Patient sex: M
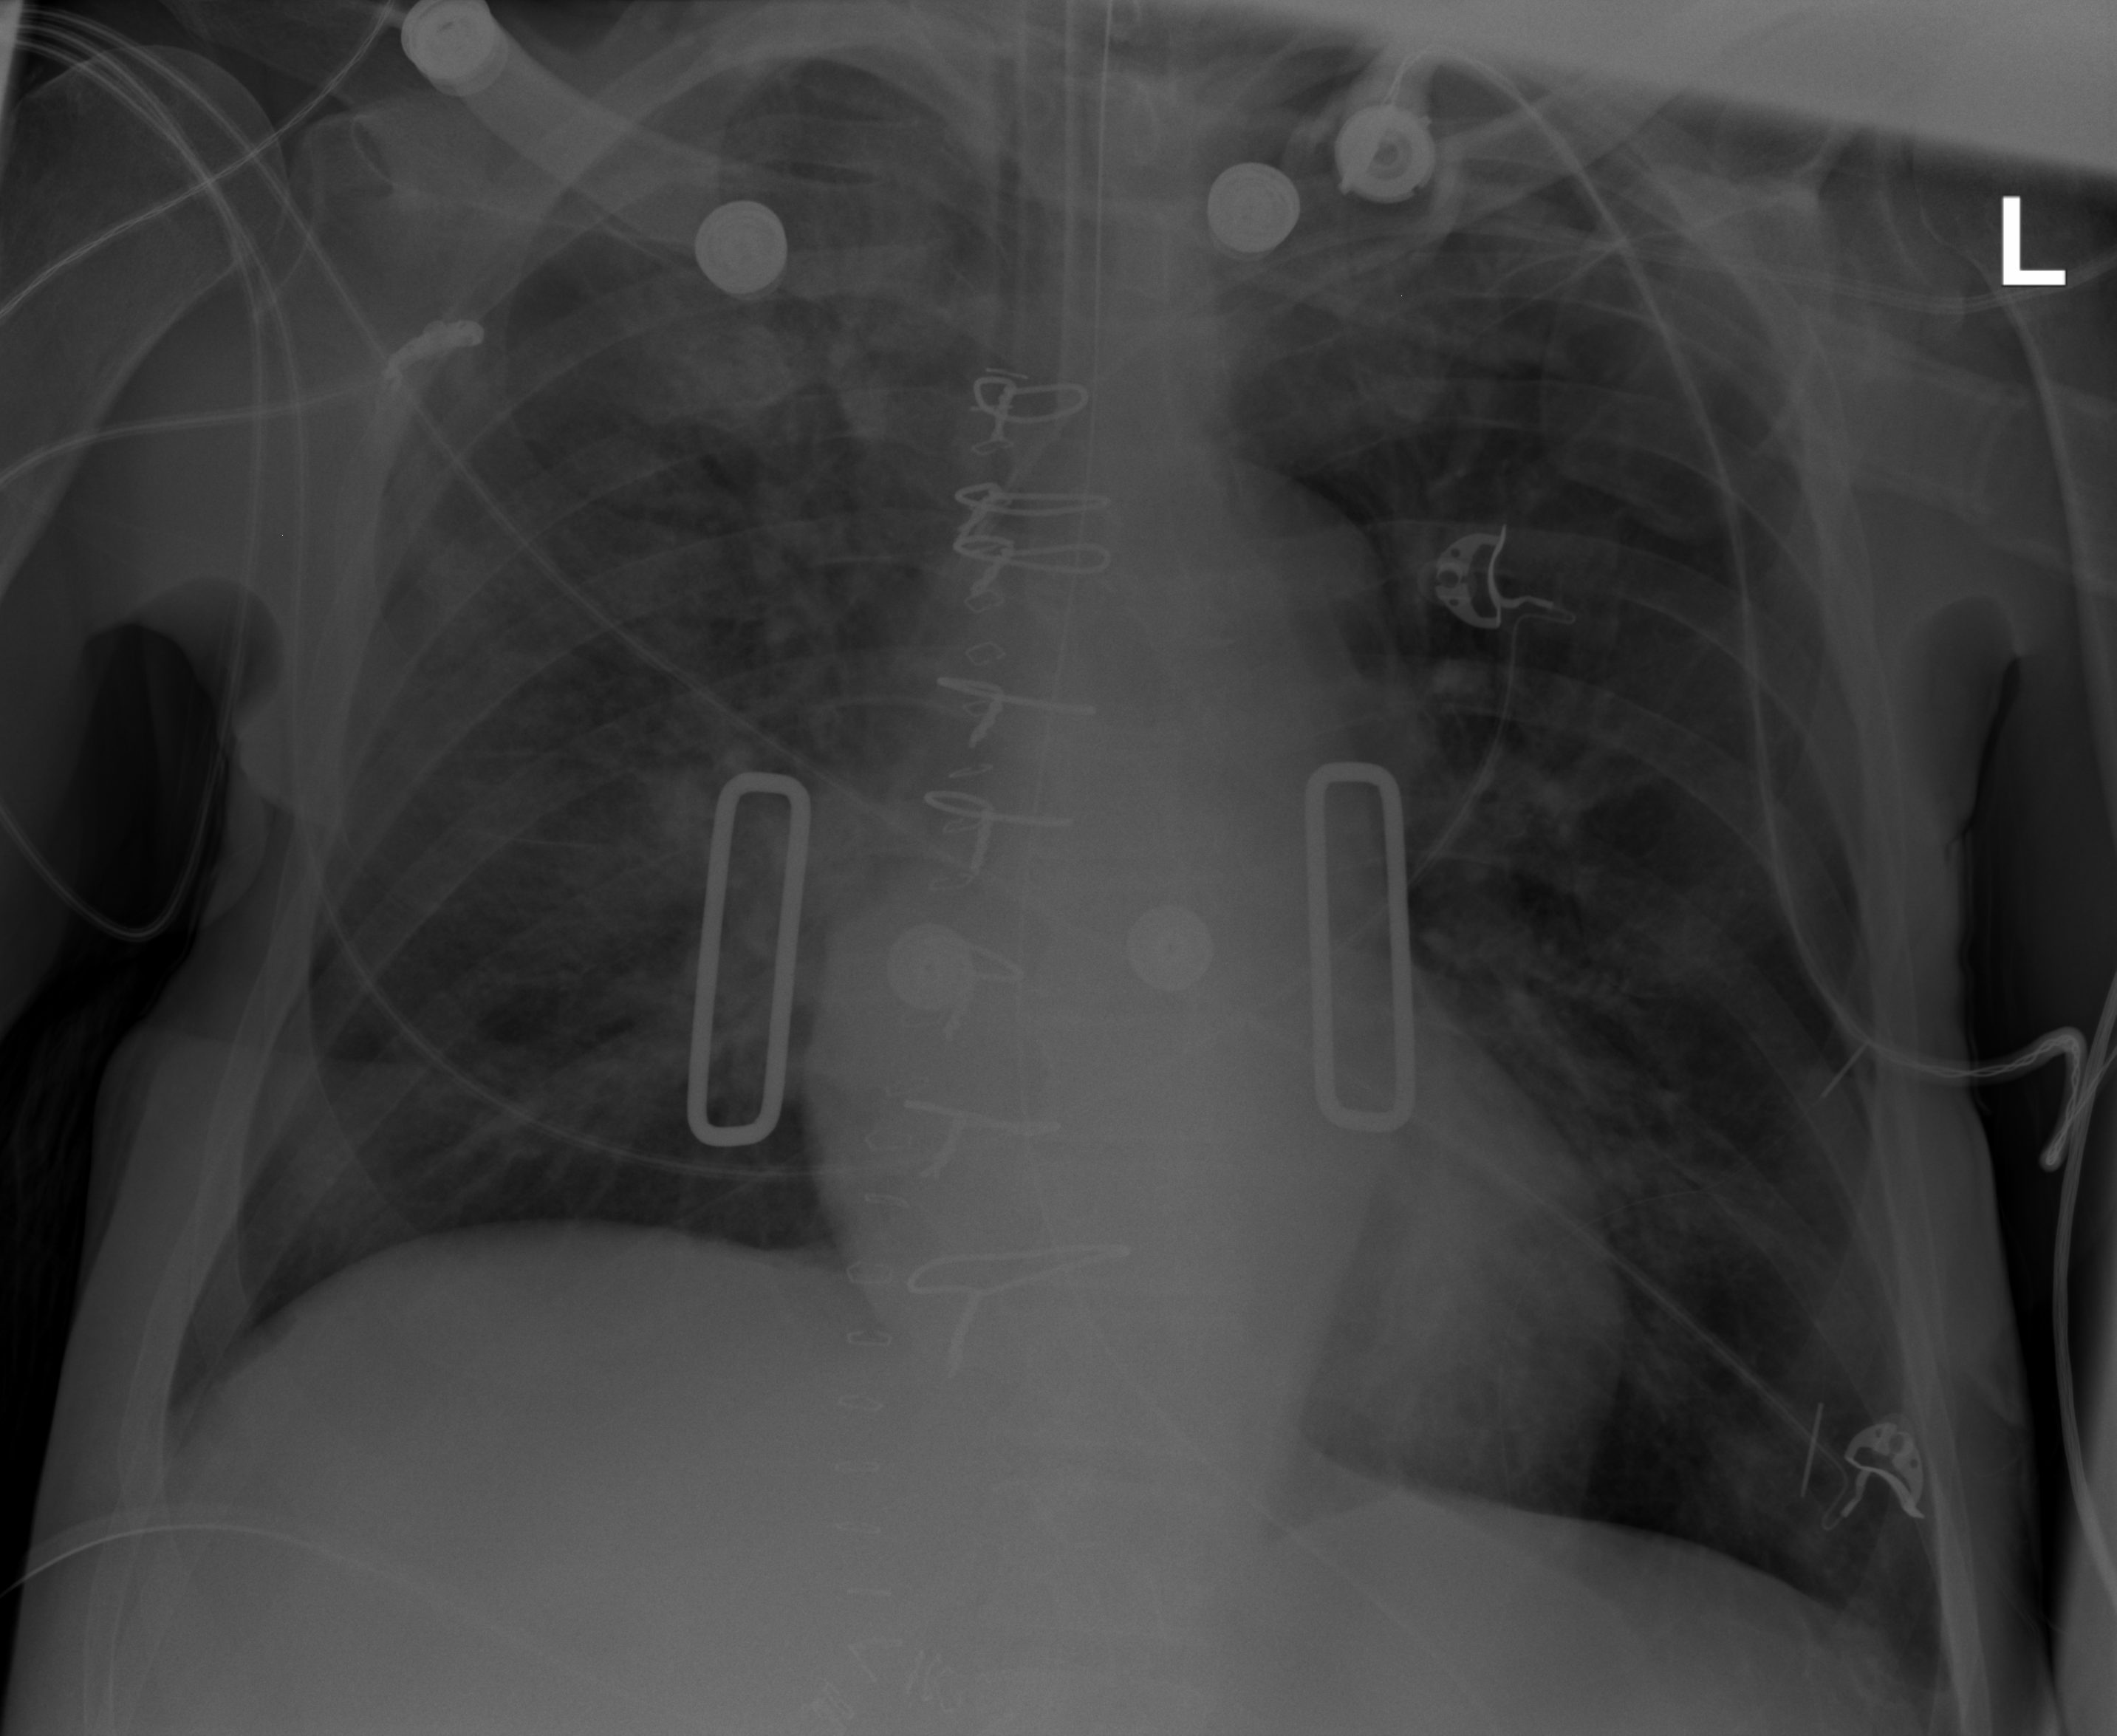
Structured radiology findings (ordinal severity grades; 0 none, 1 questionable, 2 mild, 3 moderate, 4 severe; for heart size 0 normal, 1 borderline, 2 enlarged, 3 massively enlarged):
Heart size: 0
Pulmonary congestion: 0
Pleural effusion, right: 0
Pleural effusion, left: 0
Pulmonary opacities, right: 2
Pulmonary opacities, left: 0
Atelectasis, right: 2
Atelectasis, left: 0